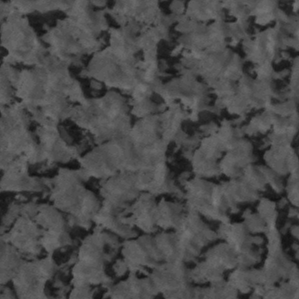
Label: frost